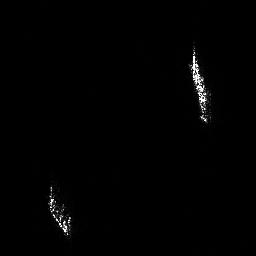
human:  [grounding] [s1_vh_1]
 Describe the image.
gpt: In the satellite image, there is  <ref>1 medium ship </ref> <box>[[17, 71, 28, 91, 0]]</box> located at bottom left,  <ref>1 medium ship </ref> <box>[[73, 17, 81, 47, 0]]</box> located at right.